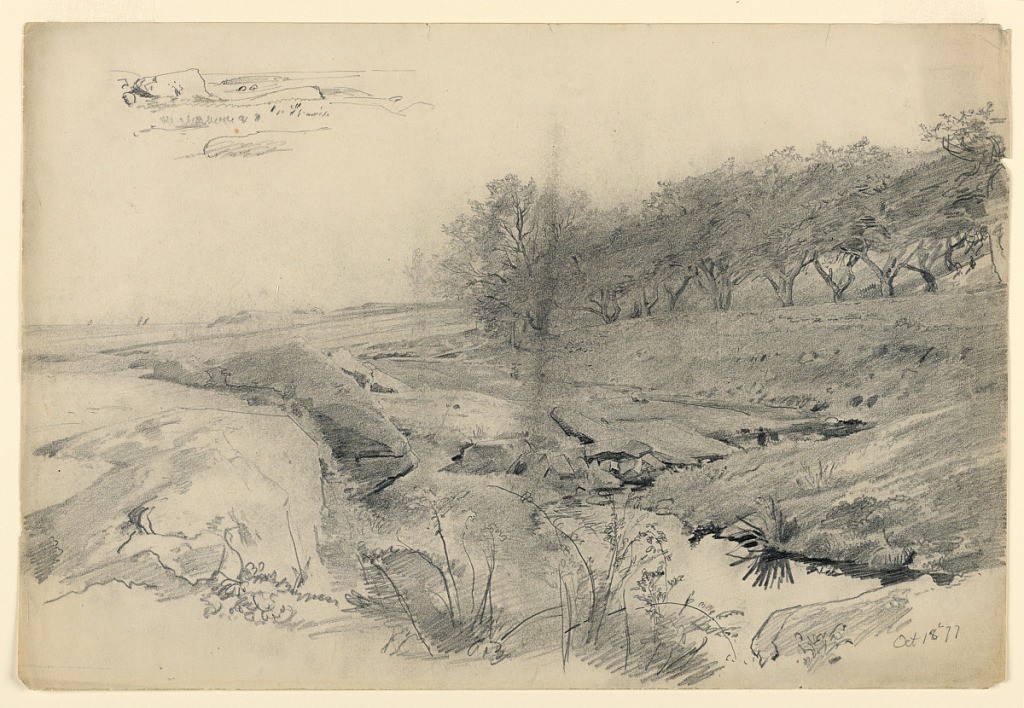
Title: Seashore, Newport, RI
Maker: William Trost Richards, American, 1833–1905
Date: October 18, 1877
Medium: Graphite on paper
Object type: Drawing
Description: Sketch of the seashore with rocks in the foreground and sailboats on the horizon.